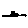
Label: flower